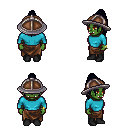
a pixel art fantasy rpg character, female body template, orc, green skin, teal long-sleeve shirt, robe skirt, raven long topknot hairstyle, chain helm, bracelets, black shoes, four views (front, back, left, right), 2x2 character sprite sheet, small pixel art, hard edges, no anti-aliasing